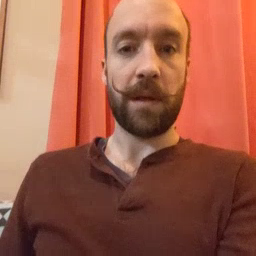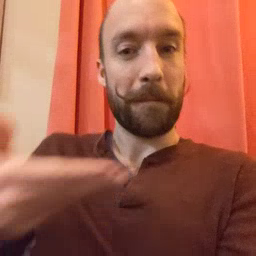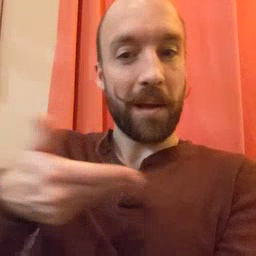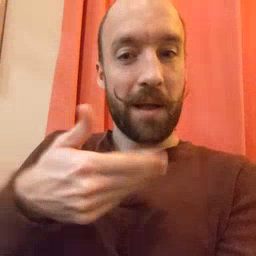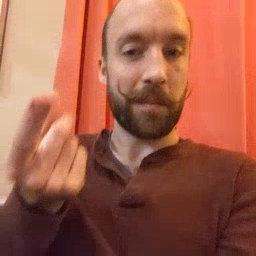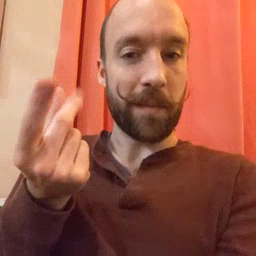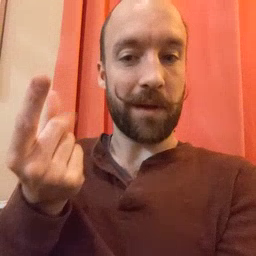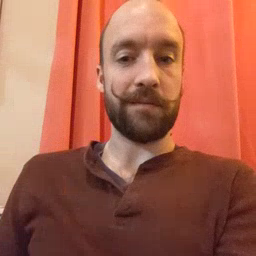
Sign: puppy